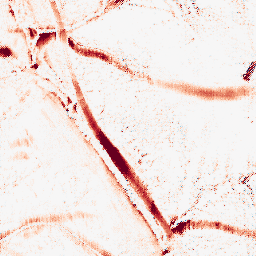
Category: morphological
Decomposition family: morphological_ellipse
Decomposition parameters: operation: opening
width: 20
height: 10
Upsampling method: regularized
Upsampling parameters: scale: 4
lambda_reg: 0.1
Upsampling scale: 4